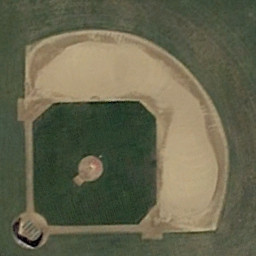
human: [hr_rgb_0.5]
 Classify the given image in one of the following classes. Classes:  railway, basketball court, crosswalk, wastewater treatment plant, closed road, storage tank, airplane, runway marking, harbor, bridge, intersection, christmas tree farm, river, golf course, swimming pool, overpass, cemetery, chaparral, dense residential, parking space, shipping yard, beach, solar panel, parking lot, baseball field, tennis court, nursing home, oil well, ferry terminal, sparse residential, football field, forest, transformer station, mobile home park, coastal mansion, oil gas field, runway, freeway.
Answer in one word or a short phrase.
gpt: baseball field